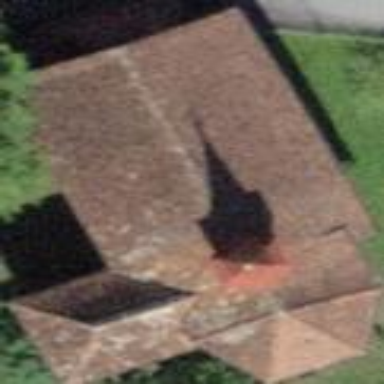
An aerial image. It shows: Chapel building.